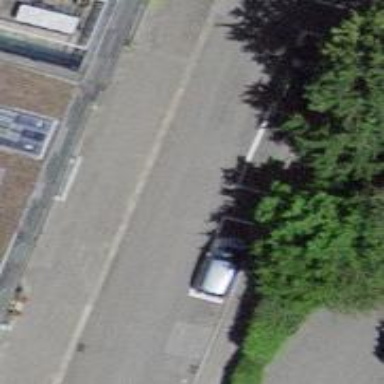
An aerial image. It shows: Residential road with asphalt surface. There are sidewalks on both sides of the road.